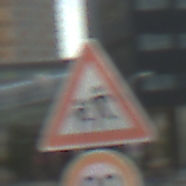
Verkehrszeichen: KinderRechts
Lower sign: Geschwindigkeit90
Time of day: MorningAfternoon
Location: Outdoor (Urban)
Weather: PartlyCloudy
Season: NotSpecified
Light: Natural